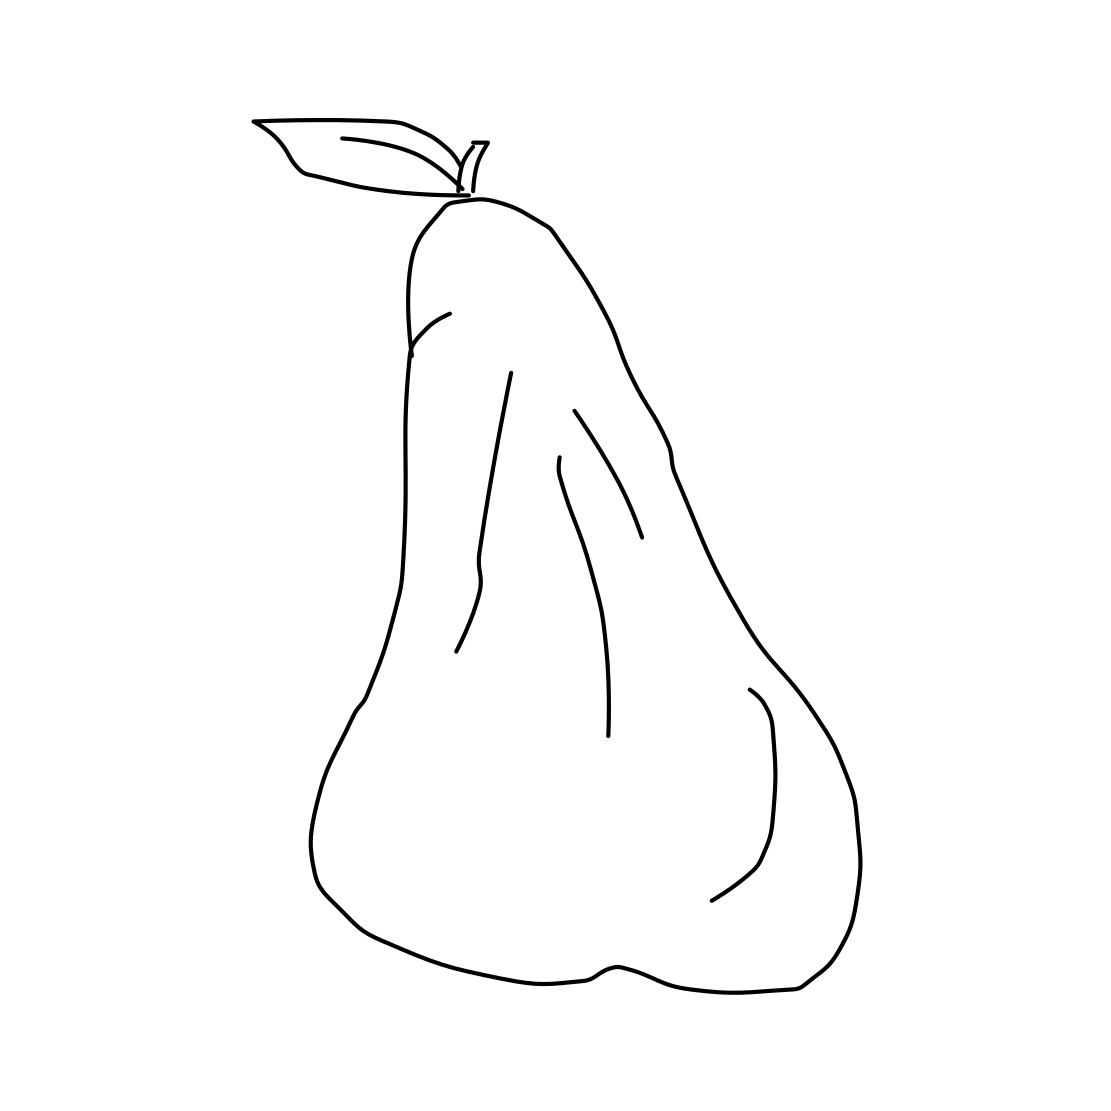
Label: pear